Question: I have a data access object which calls a web service. In my browser I can hit the web service using a url and it is successful.
'''
http://mycompany:9080/ReportingManager/service/repManHealth/importHistoryTrafficLightStatus.json
'''

But when try to execute the code below in my data access object I get a 405 error saying method not allowed.
'''
String requestURI = "http://mycompany:9080/ReportingManager/service/repManHealth/importHistoryTrafficLightStatus.json";
URL url = new URL(requestURI);
HttpURLConnection httpCon = (HttpURLConnection) url.openConnection();
httpCon.setDoOutput(true);
httpCon.setRequestMethod("GET");
httpCon.setRequestProperty("Accept", "application/json");
OutputStreamWriter out = new OutputStreamWriter(
httpCon.getOutputStream());
int responseCode = httpCon.getResponseCode();
String responseMessage = httpCon.getResponseMessage();
BufferedReader rd = new BufferedReader(new InputStreamReader(httpCon.getInputStream()));
StringBuffer sb = new StringBuffer();
String line = null;
while ((line = rd.readLine()) != null) {
sb.append(line);
}
rd.close();
String jsonResponse = sb.toString();
out.close();
httpCon.disconnect();
'''
Can someone help me with what might be wrong here?
Also maybe there is a better way to execute a web service to an external application and read the response using struts? Or do people think this method is okay?
thanks
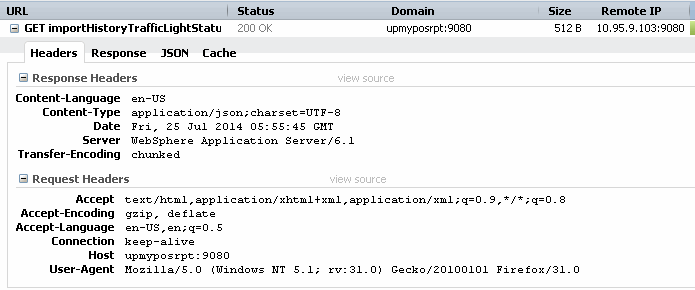
Answer: Thanks for your ideas however non of them were quite right. I fixed the 405 using the code below...
'''
String requestURI = "http://myserver:9080/ReportingManager/service/repManHealth/importHistoryTrafficLightStatus.json";
URL url = new URL(requestURI);
URLConnection conn = url.openConnection();
InputStream in = conn.getInputStream();
BufferedReader rd = new BufferedReader(new InputStreamReader(in));
StringBuffer sb = new StringBuffer();
String line = null;
while ((line = rd.readLine()) != null) {
sb.append(line);
}
rd.close();
'''